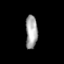
Tissue: prostate
Cell type: Myeloid cells
Senescence score: 0.7256
Nuclear area (px): 388
Mean DAPI intensity: 164.662